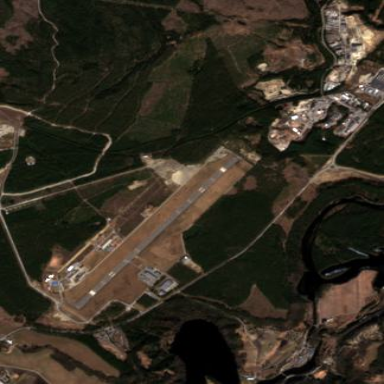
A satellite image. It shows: Area designated as runway within airport.